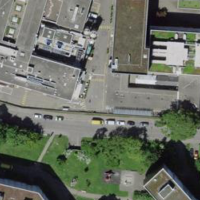
EUNIS habitat code: 54
Species observed at this site:
Volucella zonaria